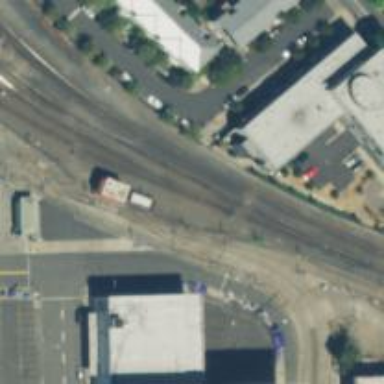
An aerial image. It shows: Light rail railway line with electrification through contact lines.